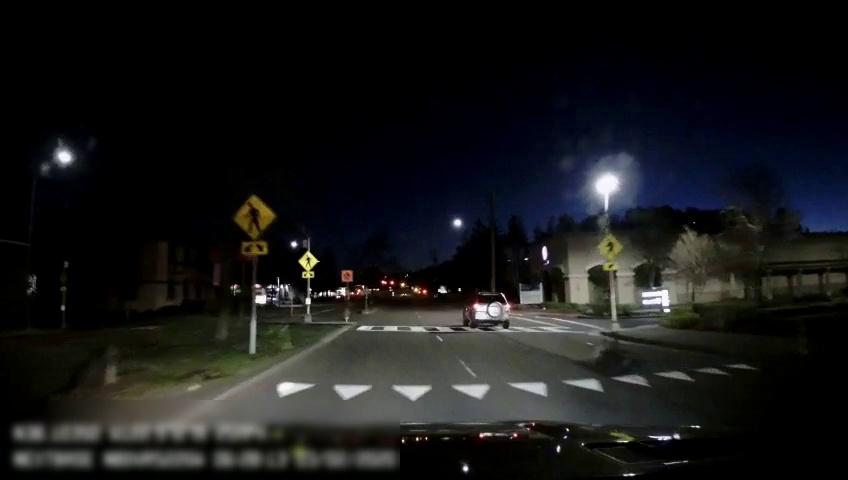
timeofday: Night
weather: Cloudy
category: Drivable Space
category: Drivable Space
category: Vehicles | SUV
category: Lanes | Current Lane
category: Traffic | Signs
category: Traffic | Signs
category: Traffic | Signs
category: Traffic | Signs
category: Traffic | Signs
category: Traffic | Signs
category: Traffic | Signs